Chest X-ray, PA view. Patient: 45 years old, sex F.
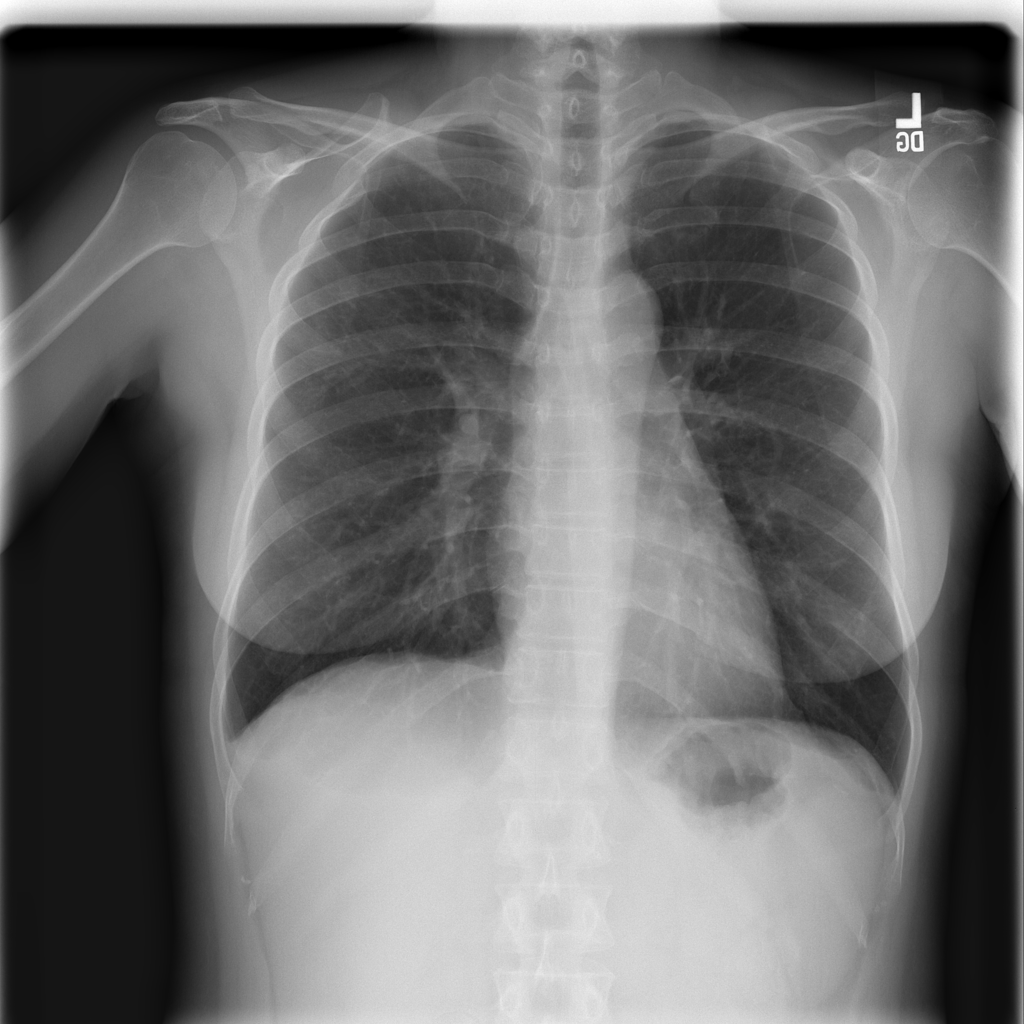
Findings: No Finding